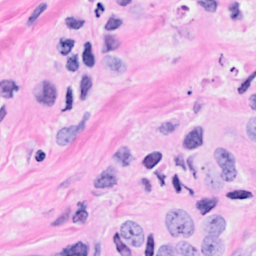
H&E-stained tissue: Breast